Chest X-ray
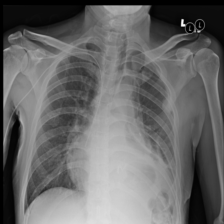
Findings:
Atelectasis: negative
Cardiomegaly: negative
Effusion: negative
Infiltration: negative
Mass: negative
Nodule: negative
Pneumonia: negative
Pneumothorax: negative
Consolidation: negative
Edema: negative
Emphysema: negative
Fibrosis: negative
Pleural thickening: negative
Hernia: negative